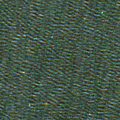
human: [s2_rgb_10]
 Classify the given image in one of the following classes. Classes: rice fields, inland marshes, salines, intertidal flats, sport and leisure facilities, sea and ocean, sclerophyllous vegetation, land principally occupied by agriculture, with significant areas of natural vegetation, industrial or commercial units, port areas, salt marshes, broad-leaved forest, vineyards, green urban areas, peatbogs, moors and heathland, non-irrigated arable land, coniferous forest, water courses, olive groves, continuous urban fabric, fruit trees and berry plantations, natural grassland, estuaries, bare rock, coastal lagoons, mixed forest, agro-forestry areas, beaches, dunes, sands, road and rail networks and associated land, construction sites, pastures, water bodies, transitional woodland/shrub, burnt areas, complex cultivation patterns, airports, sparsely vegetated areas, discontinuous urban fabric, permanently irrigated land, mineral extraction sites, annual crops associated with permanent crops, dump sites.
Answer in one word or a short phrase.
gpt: sea and ocean